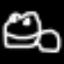
Label: frog